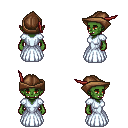
a pixel art fantasy rpg character, female body template, orc, green skin, underdress, gold greaves, light blonde short mohawk hairstyle, leather cap, black slippers, four views (front, back, left, right), 2x2 character sprite sheet, small pixel art, hard edges, no anti-aliasing